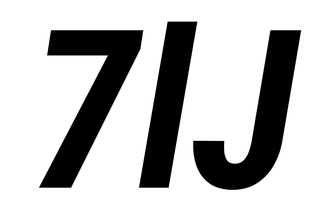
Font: Roboto-Italic_Condensed_Bold_Italic